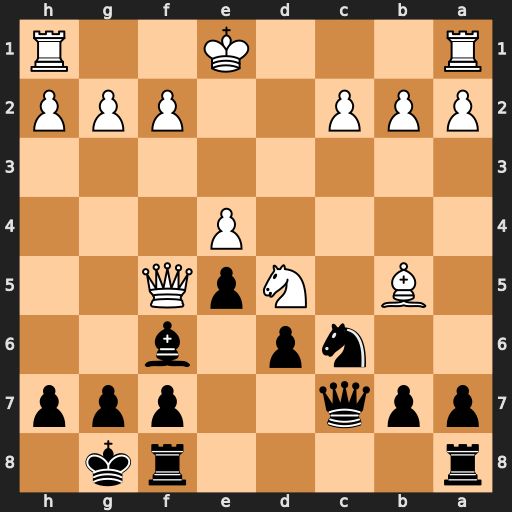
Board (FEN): r4rk1/ppq2ppp/2np1b2/1B1NpQ2/4P3/8/PPP2PPP/R3K2R
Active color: b
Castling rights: KQ
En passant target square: -
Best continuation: Qa5+ c3 Qxb5 Nxf6+ gxf6